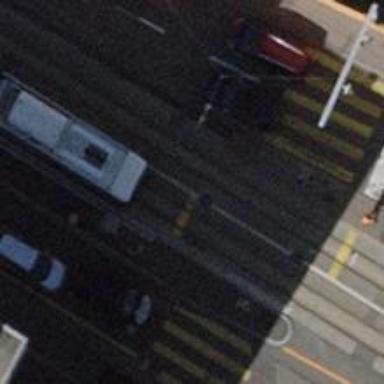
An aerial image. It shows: Bus stop for trolleybuses with designated stop position.